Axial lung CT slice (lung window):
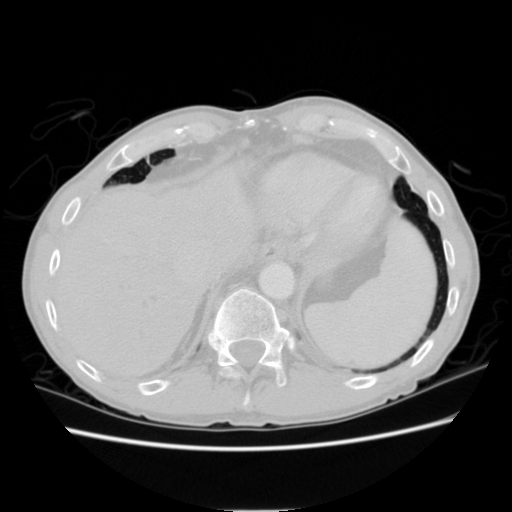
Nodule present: no